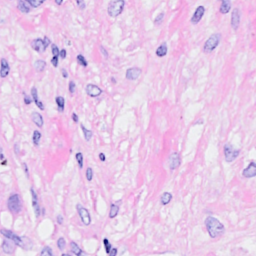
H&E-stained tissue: Breast